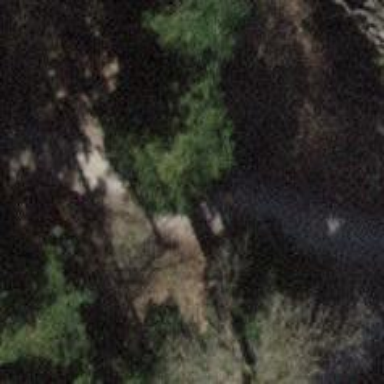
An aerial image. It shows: Culvert tunnel underneath ditch.